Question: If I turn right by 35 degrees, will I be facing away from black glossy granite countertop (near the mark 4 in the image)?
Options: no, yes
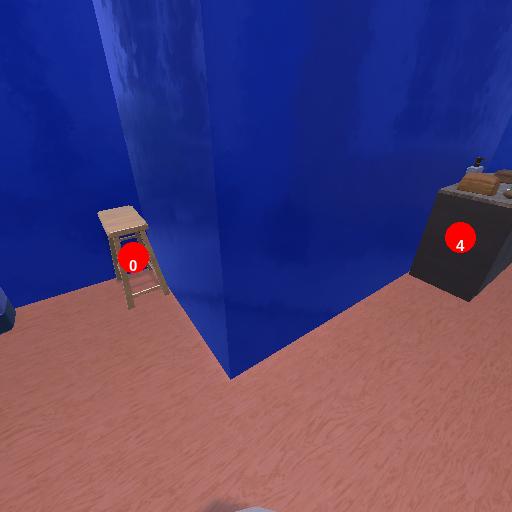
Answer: no